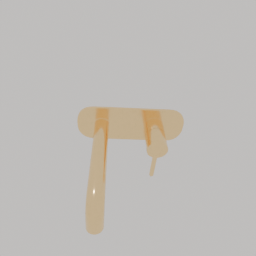
Label: appliances